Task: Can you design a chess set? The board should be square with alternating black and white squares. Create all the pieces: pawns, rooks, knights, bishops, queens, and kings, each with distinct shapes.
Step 3034:
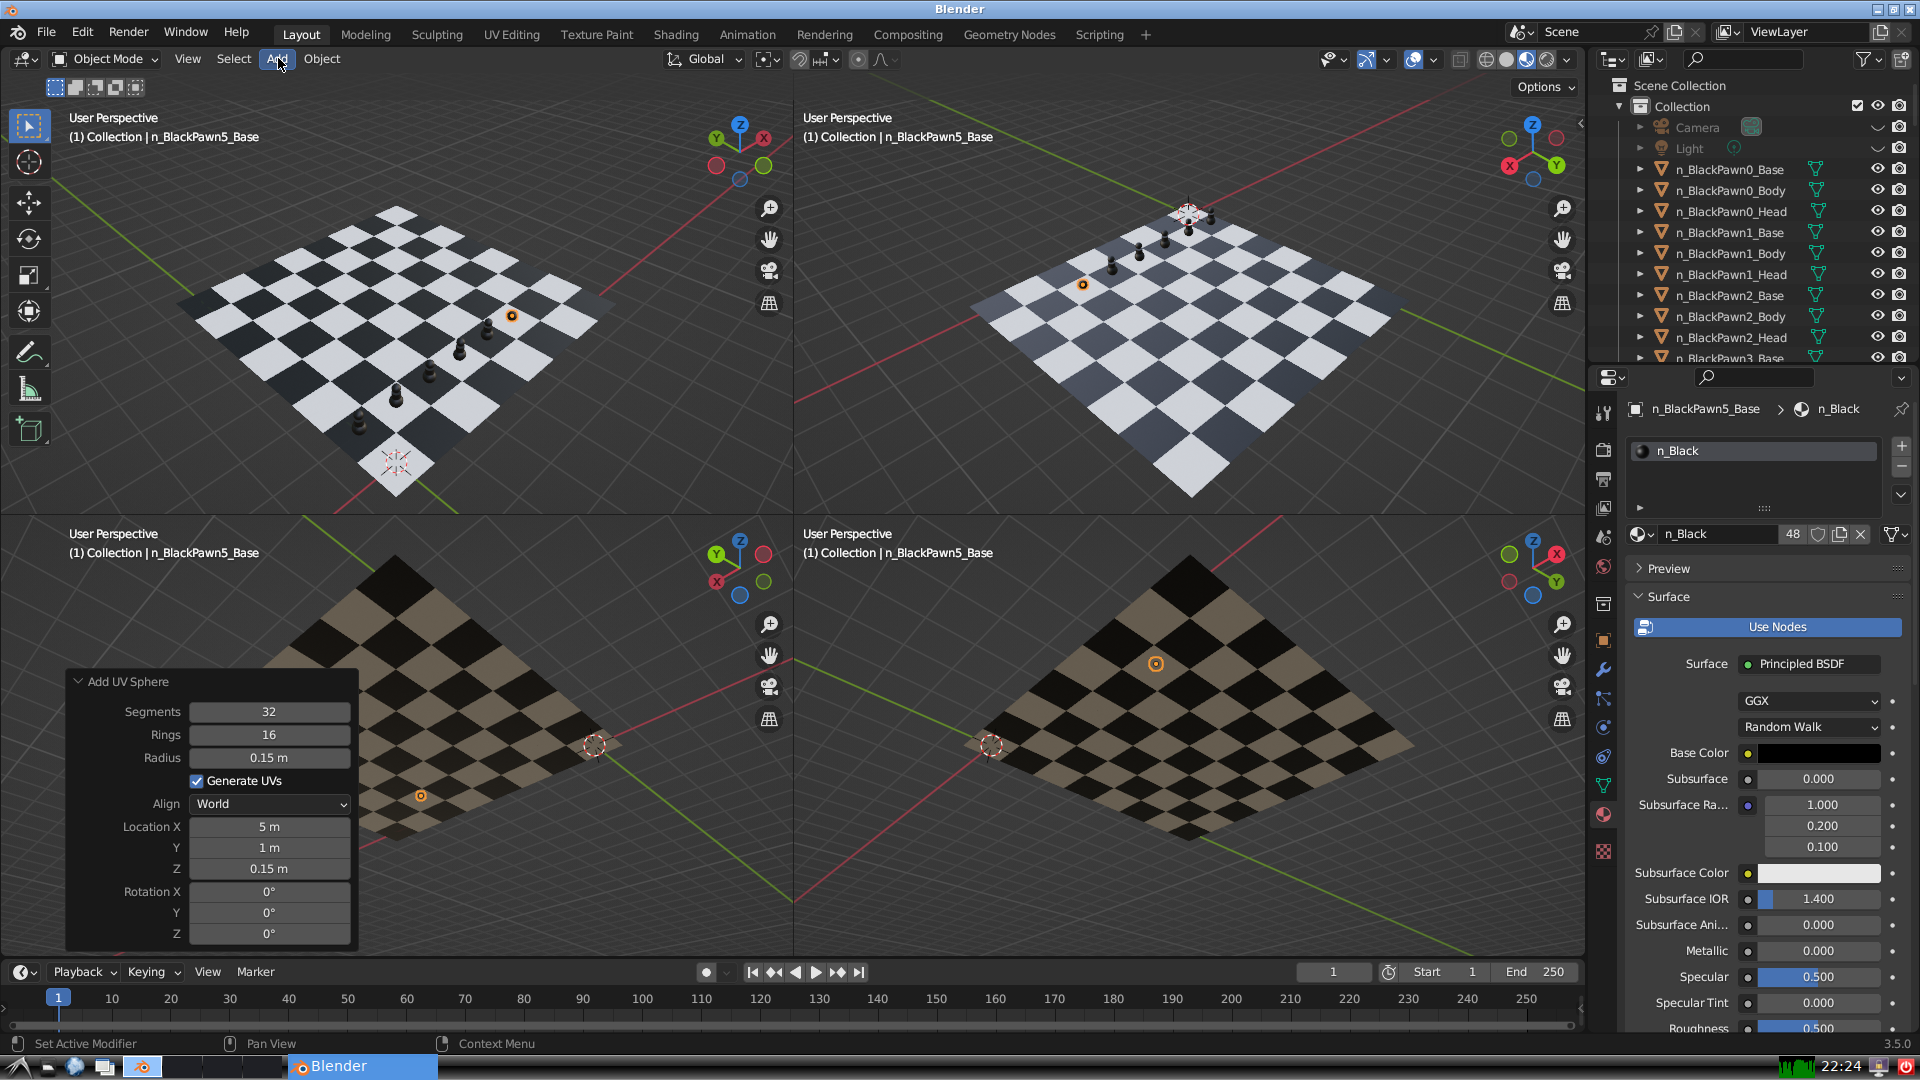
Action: click: no